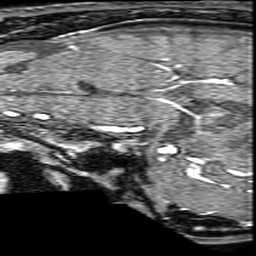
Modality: angio
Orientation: sagittal
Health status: ill
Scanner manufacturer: philips
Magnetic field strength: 3 T
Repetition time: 0.01826 s
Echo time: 0.003363 s